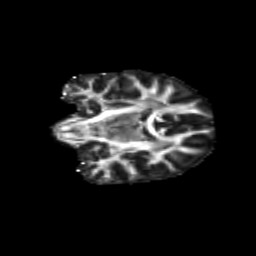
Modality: FA
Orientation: coronal
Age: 28
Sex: female
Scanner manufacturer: siemens
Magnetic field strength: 3 T
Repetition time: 1.8 s
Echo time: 0.07 s